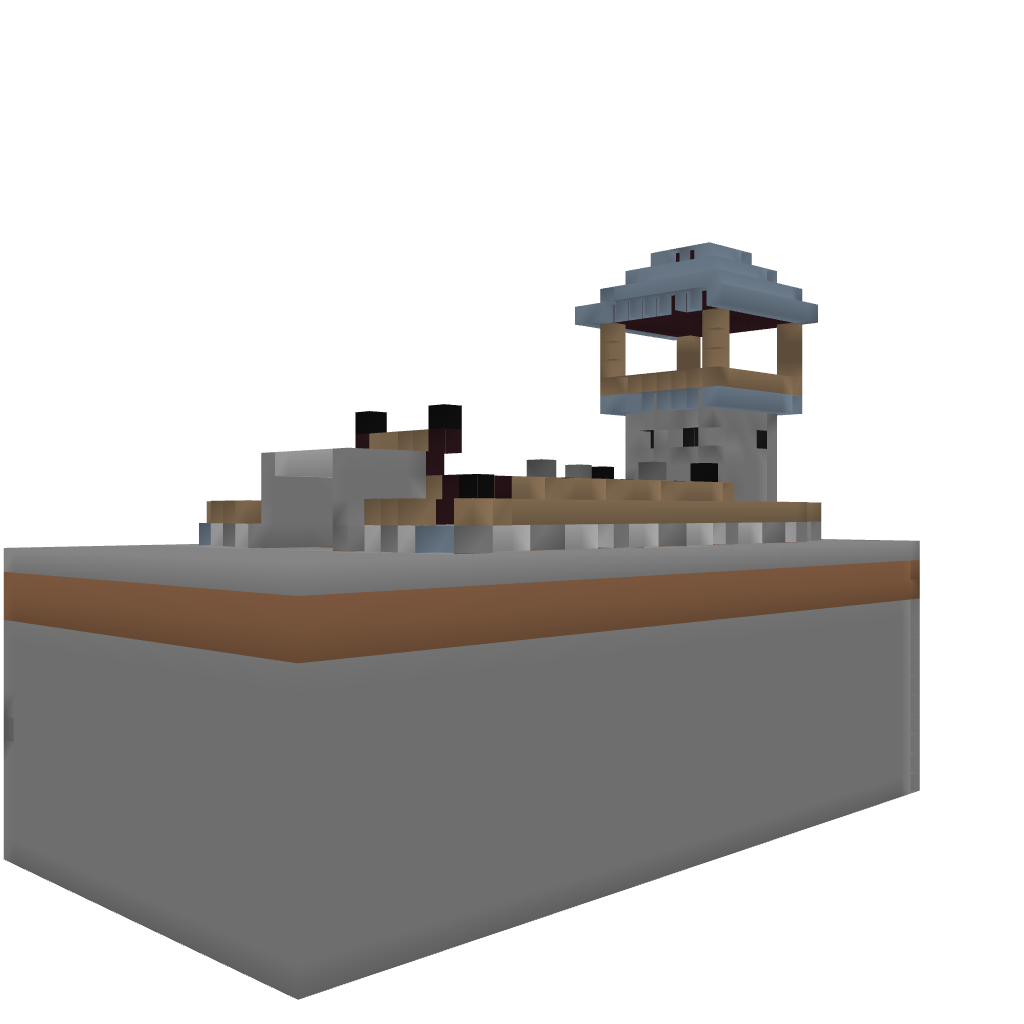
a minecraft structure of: Raptor cage